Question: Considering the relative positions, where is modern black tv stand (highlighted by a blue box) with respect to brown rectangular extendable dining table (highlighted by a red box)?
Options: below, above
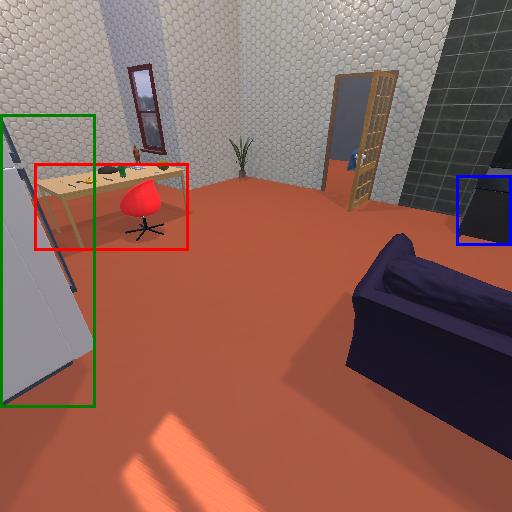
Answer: below